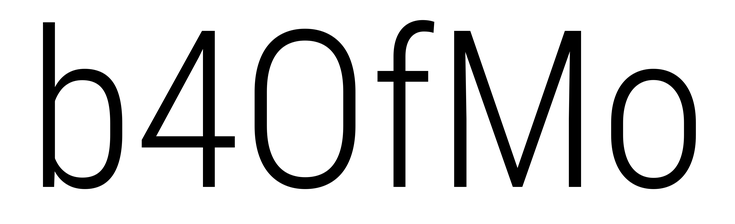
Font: Roboto_Condensed_Light